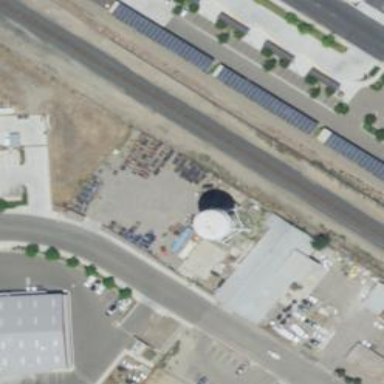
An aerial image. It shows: Water tower that is man-made.